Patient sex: M
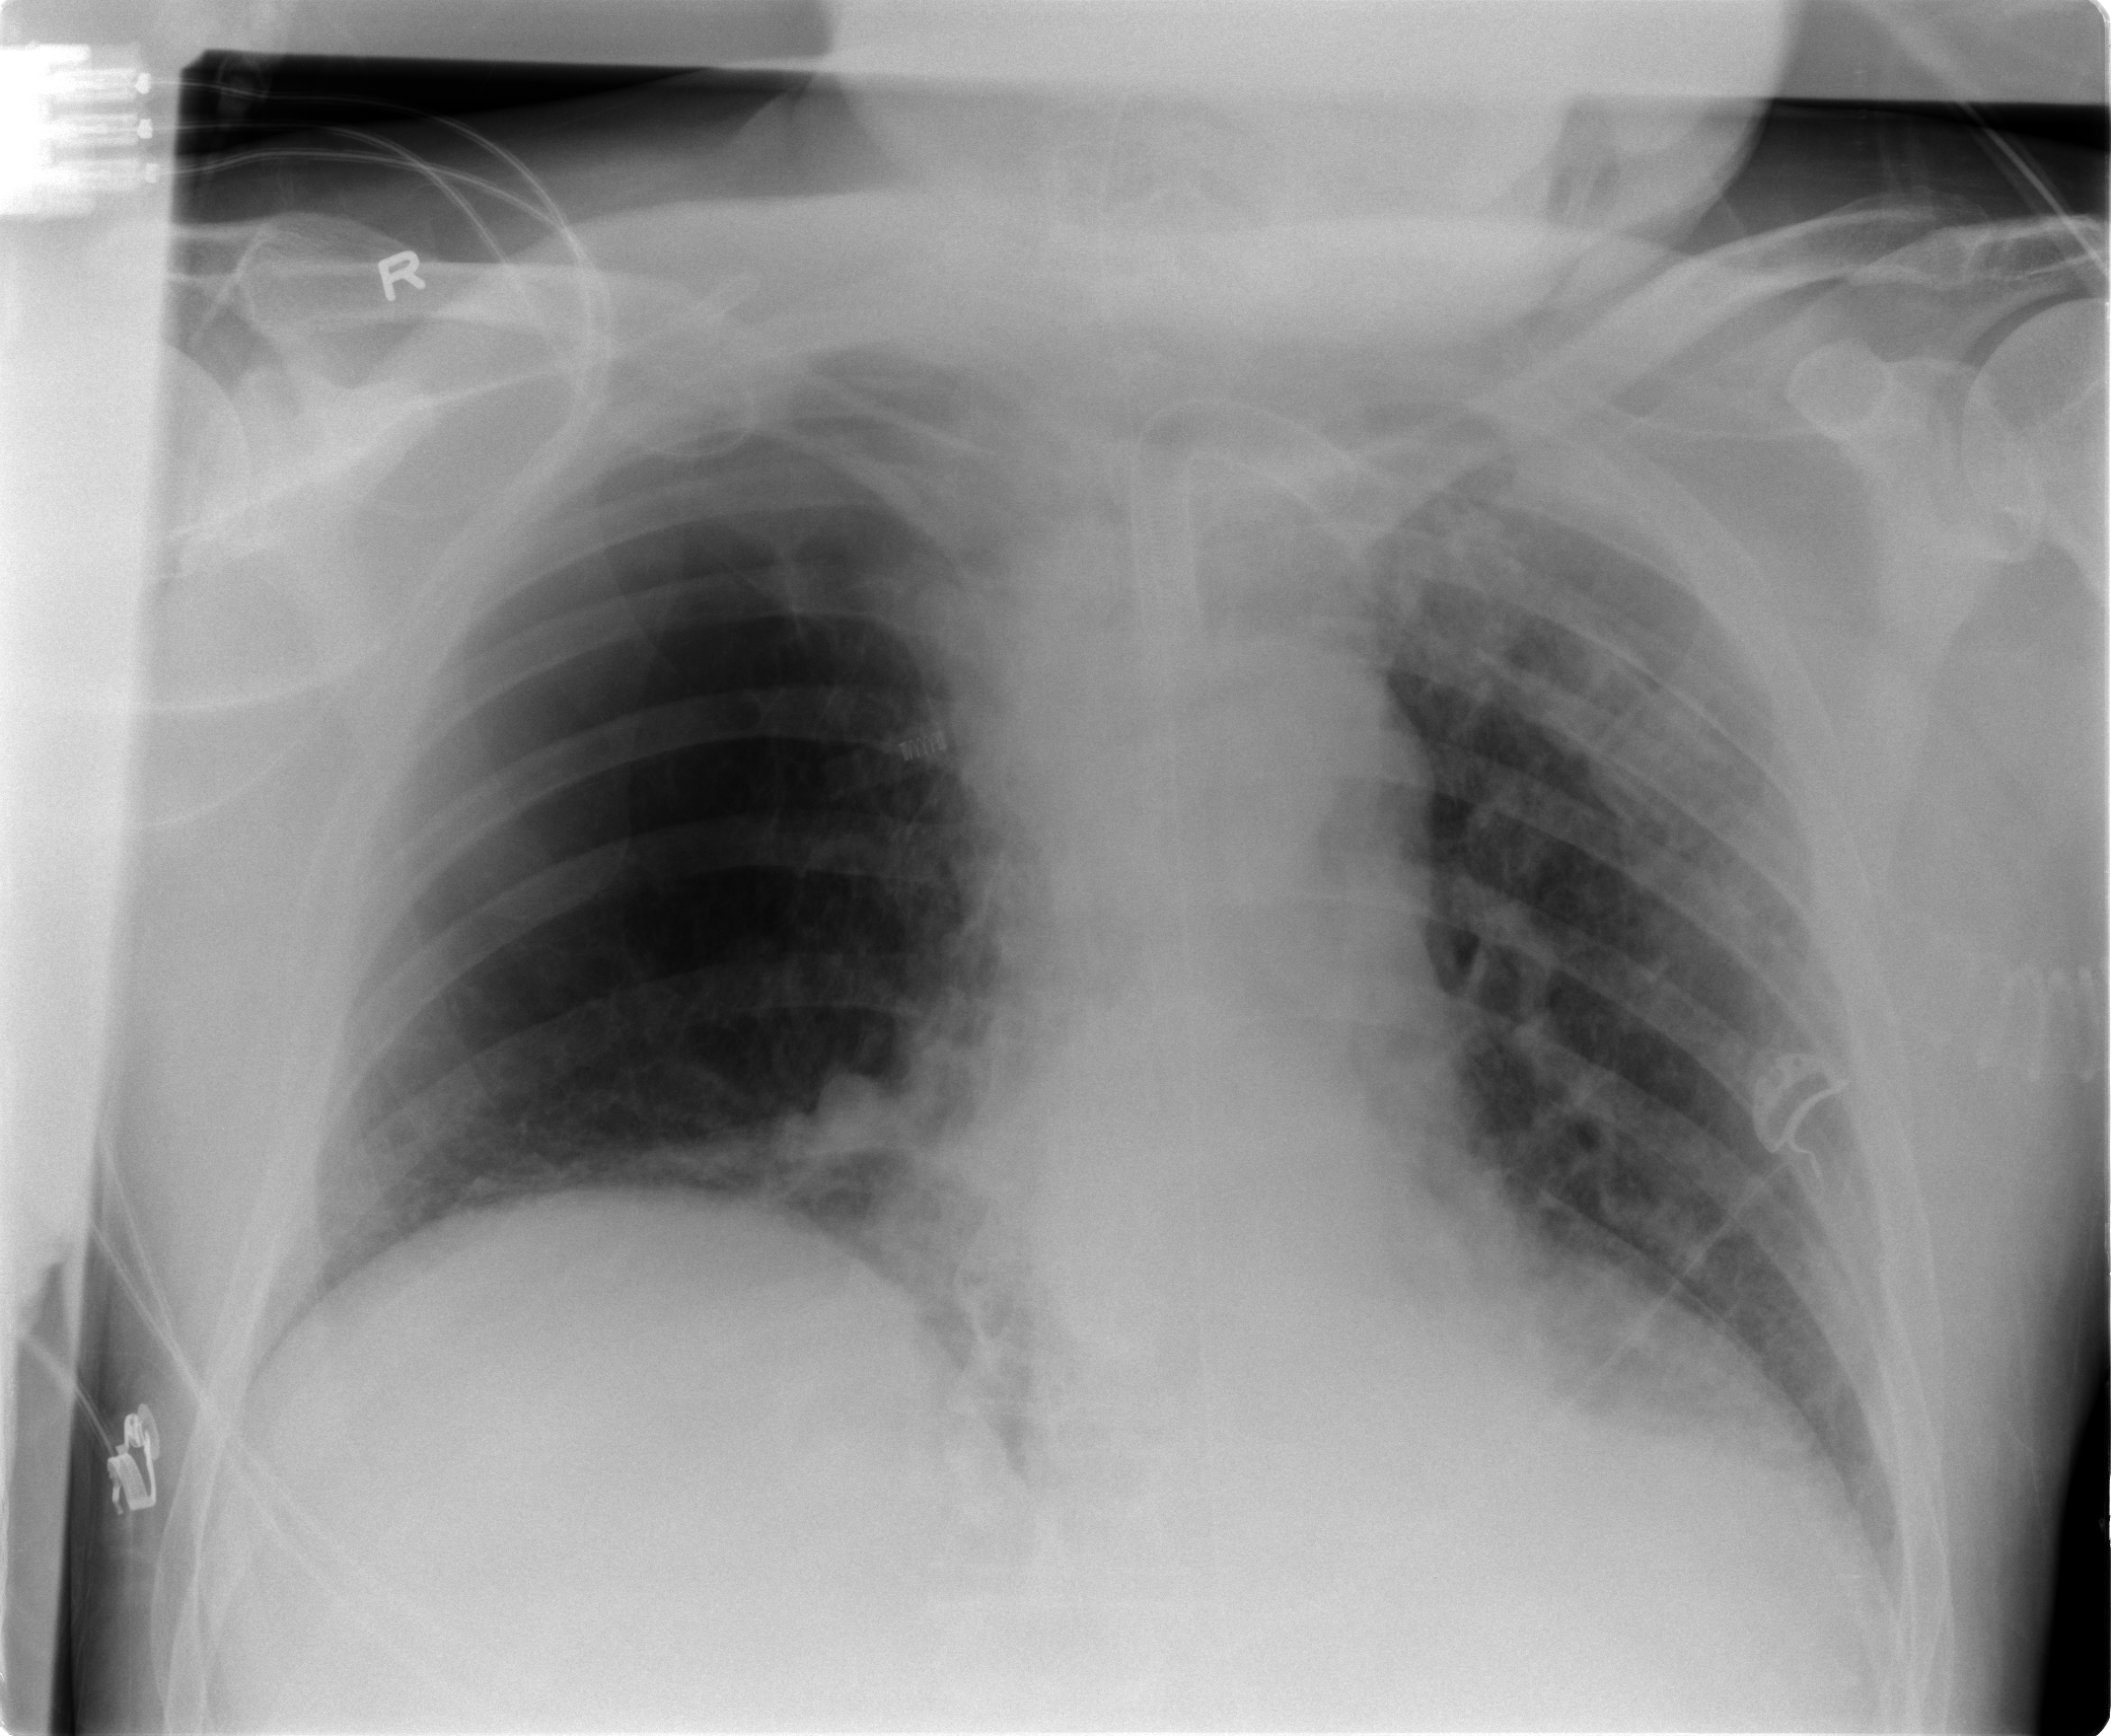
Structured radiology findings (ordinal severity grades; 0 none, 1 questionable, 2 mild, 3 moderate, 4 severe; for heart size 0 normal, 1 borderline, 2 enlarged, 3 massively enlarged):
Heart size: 0
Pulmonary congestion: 0
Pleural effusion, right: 0
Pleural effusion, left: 2
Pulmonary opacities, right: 0
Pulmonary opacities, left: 2
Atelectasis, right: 2
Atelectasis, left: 2